Aerial crown-view tile of a tropical tree (Barro Colorado Island, Panama), acquired 20250217:
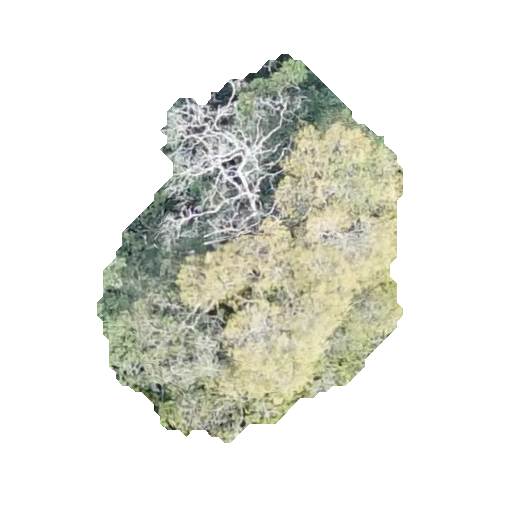
Species: Terminalia amazonia
GBIF accepted scientific name: Terminalia amazonica
Crown area: 119.672 m²